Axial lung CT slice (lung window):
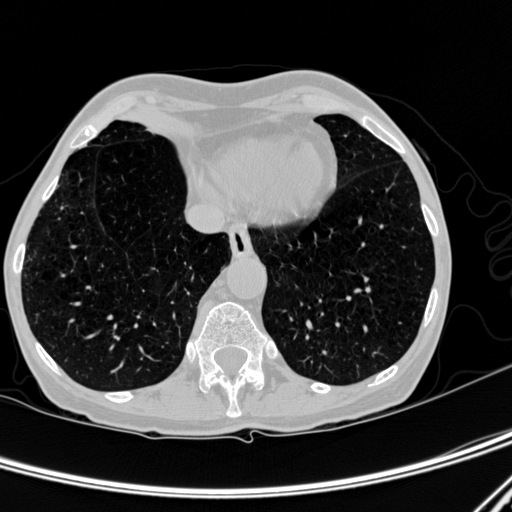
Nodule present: no